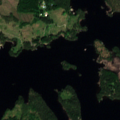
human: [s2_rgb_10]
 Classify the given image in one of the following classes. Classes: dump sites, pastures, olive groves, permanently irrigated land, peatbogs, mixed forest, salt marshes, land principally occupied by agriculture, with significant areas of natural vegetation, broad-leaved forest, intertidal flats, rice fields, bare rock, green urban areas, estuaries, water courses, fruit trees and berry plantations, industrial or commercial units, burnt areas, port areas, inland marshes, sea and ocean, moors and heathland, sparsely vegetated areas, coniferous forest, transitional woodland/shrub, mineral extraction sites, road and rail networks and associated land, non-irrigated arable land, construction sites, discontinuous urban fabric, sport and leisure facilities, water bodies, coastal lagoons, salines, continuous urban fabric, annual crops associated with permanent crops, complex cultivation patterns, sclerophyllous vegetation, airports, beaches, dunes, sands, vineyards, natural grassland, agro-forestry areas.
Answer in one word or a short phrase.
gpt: coniferous forest, mixed forest, transitional woodland/shrub, water bodies